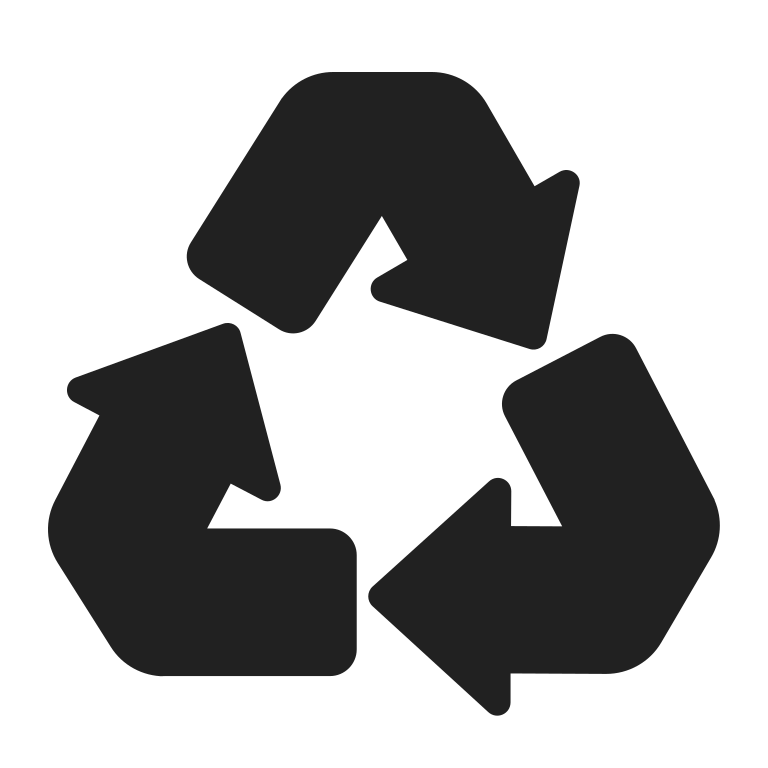
recycling symbol high contrast